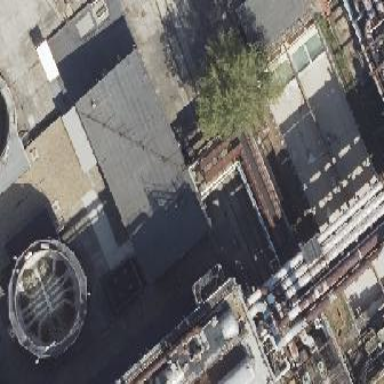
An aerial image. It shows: Industrial building.